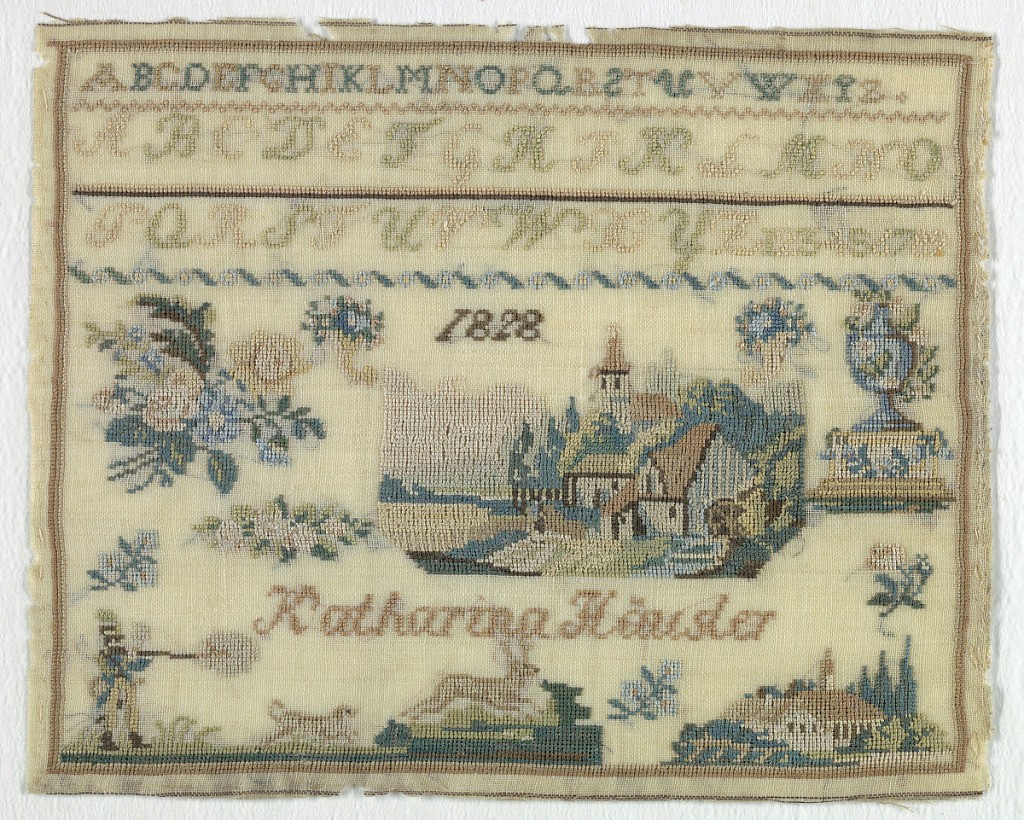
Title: Sampler
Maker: Katharina Haüsler, German
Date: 1828
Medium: silk embroidery on wool foundation Technique: embroidered in counted cross stitches on plain weave foundation
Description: Bands of alphabets (without the letter J) and a set of numerals at top, pastoral scenes and motifs at the bottom.